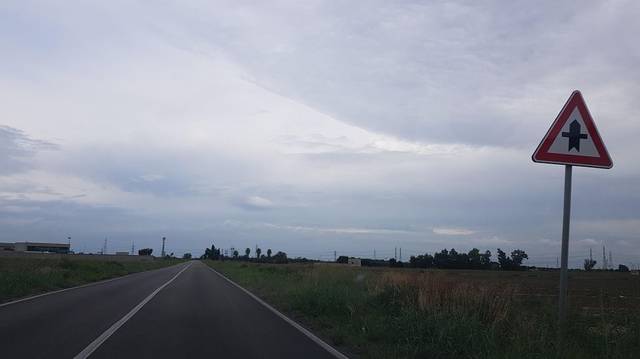
Region: Italy
Coordinates: 40.618, 17.963